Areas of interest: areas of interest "Shoukai LONG Street - Smart IoT Industrial Park"
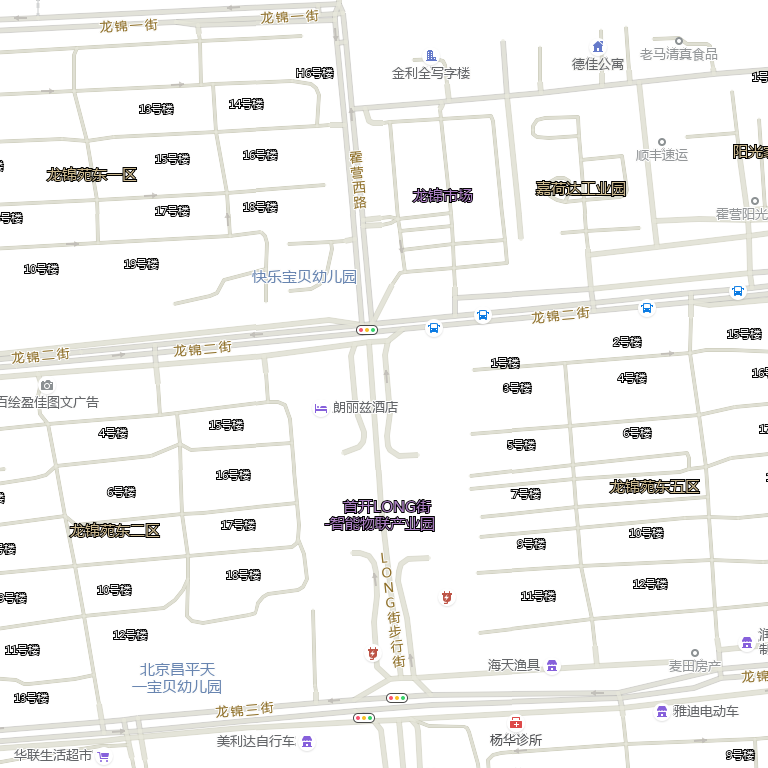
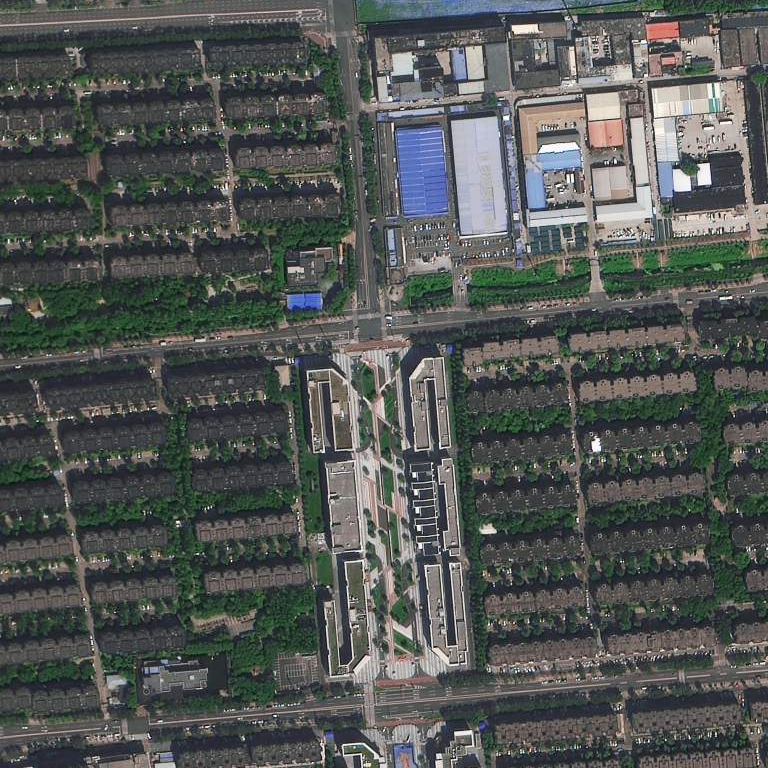